A bearing vibration time series has been folded into this square grayscale image, one row per segment of consecutive samples. Determine the bearing's health state. Answer with exactly one of: normal, inner_race, outer_race, ball.
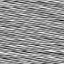
Answer: normal